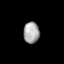
Tissue: lung
Cell type: Epithelial cells
Senescence score: 0.1955
Nuclear area (px): 334
Mean DAPI intensity: 165.509